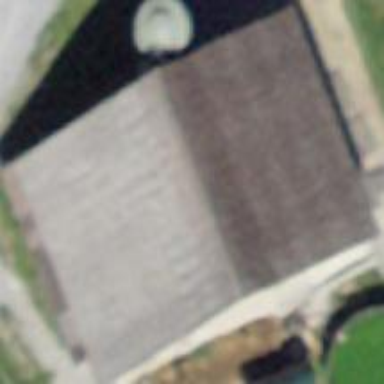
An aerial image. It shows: Barn.